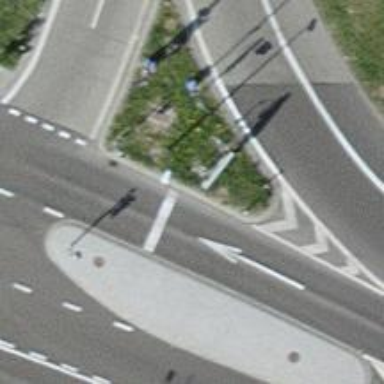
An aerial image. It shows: Road with traffic signals controlling the flow of traffic.